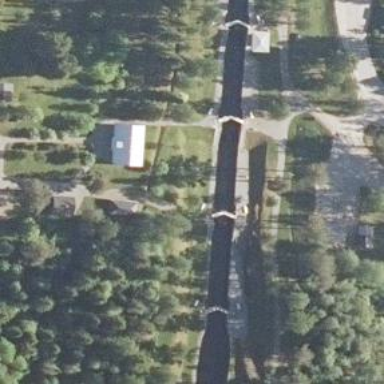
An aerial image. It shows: Lock gate along waterway.